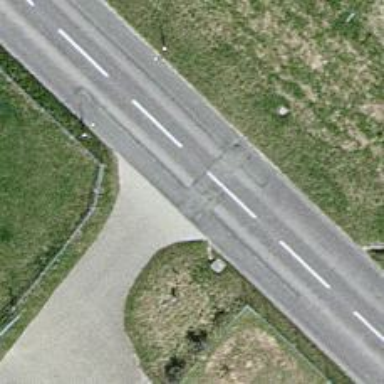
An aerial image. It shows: Asphalt road classified as tertiary.